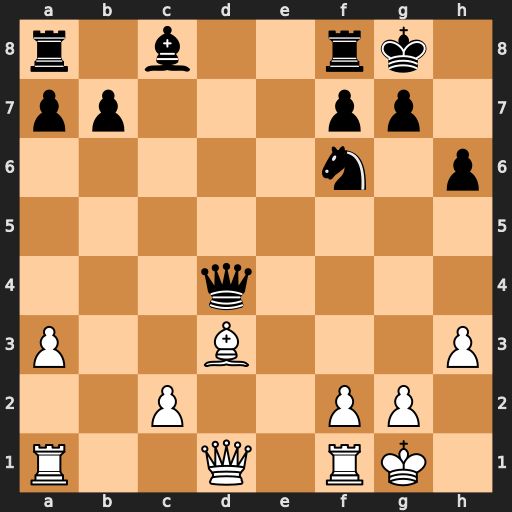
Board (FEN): r1b2rk1/pp3pp1/5n1p/8/3q4/P2B3P/2P2PP1/R2Q1RK1
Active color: w
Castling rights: -
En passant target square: -
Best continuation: Bh7+ Kxh7 Qxd4